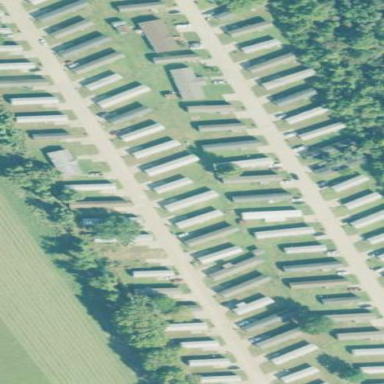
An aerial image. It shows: Residential area designated as trailer park.